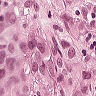
Metastatic tissue present: yes